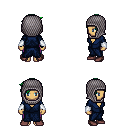
a pixel art fantasy rpg character, female body template, human, tanned skin, blue robe, magenta pants, green pixie cut hairstyle, chain hood, white cloth bracers, maroon shoes, four views (front, back, left, right), 2x2 character sprite sheet, small pixel art, hard edges, no anti-aliasing